Question: I'm putting together my first Shiny app and need some help. I'm trying to get the user to be able to choose different views on the same dataset via drop-down list selection.
In a separate R script, I have created my summary tables, I have sourced the script, and run it at the very beginning of my app.
These are the summary tables I would like to use in the app:
SummarybyAgency
<URL>
SummarybyCallContext
<URL>
SummarybyLicense
<URL>
SummarybyLocation
<URL>
I have also created a vector that contains the choices from the dropdown:
'''
Views <- c("Agency", "Context", "License", "Location")
'''
This is the code in the UI portion of the app:
'''
box(
title = "Minute Consumption and Charges",
selectInput("View", "Select view", choices = Views)),
dataTableOutput("TableView")
)
'''
And this is on the server side:
'''
server <- function(input, output, session) {
reactive_View <- reactive({
if(input$View == "Agency") {return (SummarybyAgency)} else {
if (input$View == "Context") {return(SummarybyCallContext)} else {
if (input$view == "License") {return(SummarybyLicense)} else {
if (input$View == "Location") {return(SummarybyLocation)}
}
}
}
})
output$TableView <- renderDataTable(reactive_View(), options = list(pageLength = 5))
}
shinyApp(ui, server)
}
'''
However, when I run the app I can select only the first two tables, the other two fail.
Example:
<URL>
[
<URL>
<URL>
This is the error in the console:
'''
Warning: Error in if: argument is of length zero
114: <reactive:reactive_View> [app.R#116]
98: reactive_View
97: renderDataTable
96: func
83: renderFunc
82: output$TableView
1: runApp
'''
However, if I swap the order of the tables in the nested if statement, I will always see the first two tables (if I put "License" and "Location: in the first two ifs I'll be able to render them, but not Agency and Context.
Is there something wrong with my code?
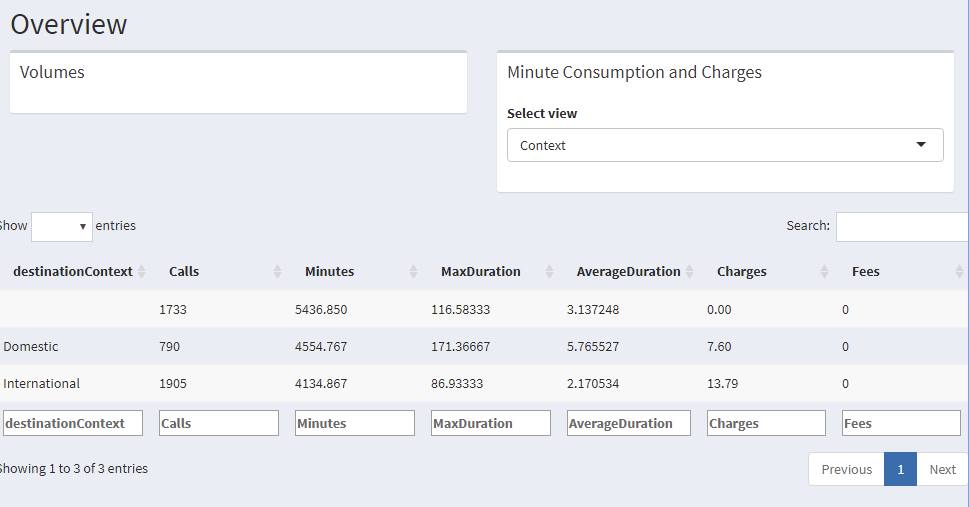
Answer: Perhaps something like this helps you?
'''
library(shiny)
library(shinydashboard)
Views <- c("Agency", "Context", "License", "Location")
ds <- list(
Agency = data.frame("agency" = c(1,2,3), "b" = c(4,5,6)),
Context = data.frame("context" = c(4,5,6), "b" = c(4,5,6)),
License = data.frame("license" = c(7,8,9), "b" = c(4,5,6)),
Location = data.frame("location" = c(10,11,12), "b" = c(4,5,6))
)
ui <- fluidPage(
box(
title = "Minute Consumption and Charges",
selectInput("View", "Select view", choices = Views)),
dataTableOutput("TableView")
)
server <- function(input, output, session) {
output$TableView = renderDataTable(
ds[[input$View]]
)
}
'''